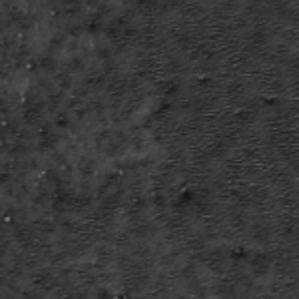
Label: frost